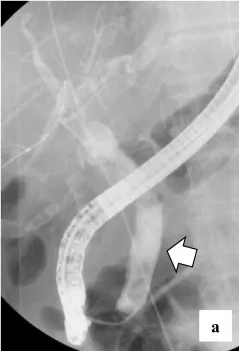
ERCP findings There is no leakage of contrast medium outside the CBD.
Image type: radiology (x_ray)